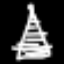
Label: The Eiffel Tower